Chest X-ray:
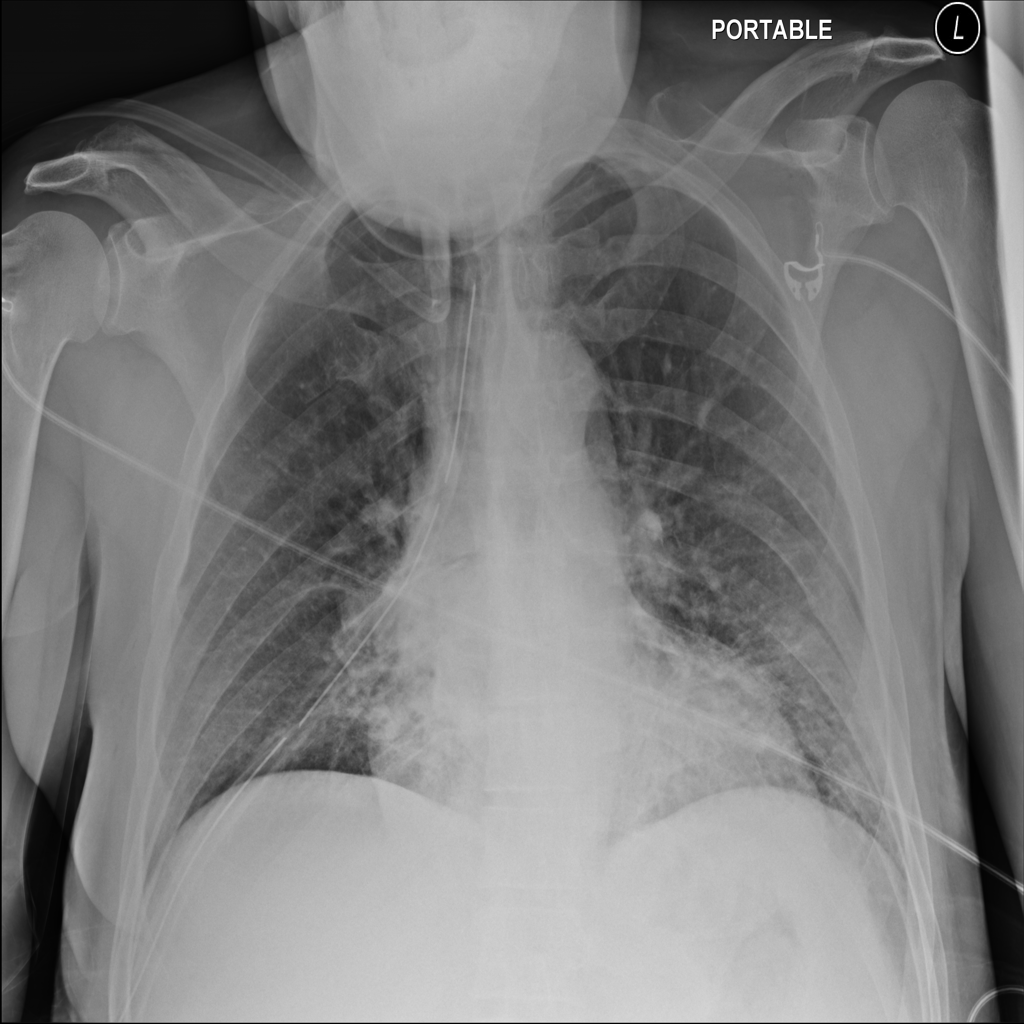
Findings: Consolidation, Cardiomegaly
No abnormal finding: no